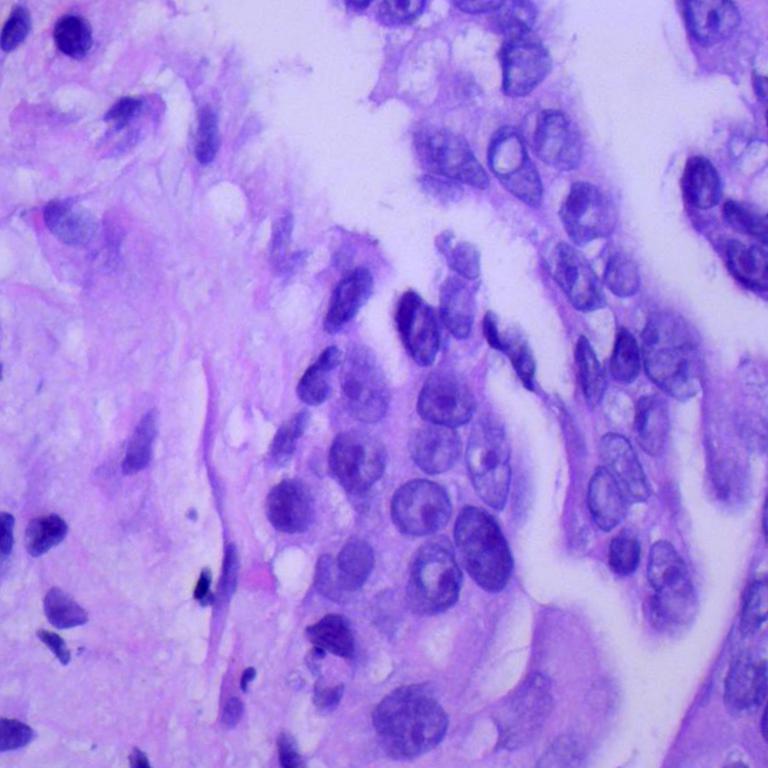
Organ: lung
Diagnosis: adenocarcinomas